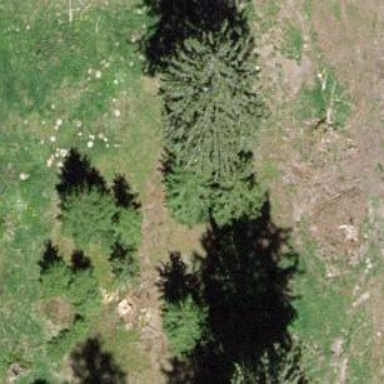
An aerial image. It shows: Beautiful woodland area.